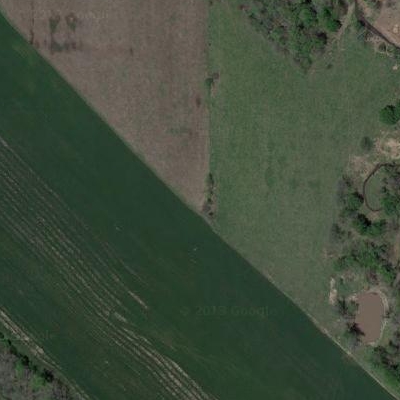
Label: aGrass